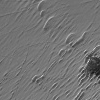
Atmospheric dust classification: not_dusty